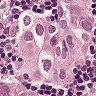
Metastatic tissue present: yes